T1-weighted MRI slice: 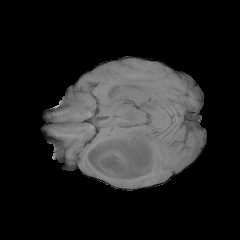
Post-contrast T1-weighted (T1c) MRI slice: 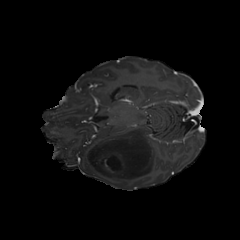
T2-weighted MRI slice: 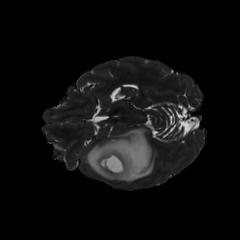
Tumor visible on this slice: yes